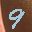
Label: 9